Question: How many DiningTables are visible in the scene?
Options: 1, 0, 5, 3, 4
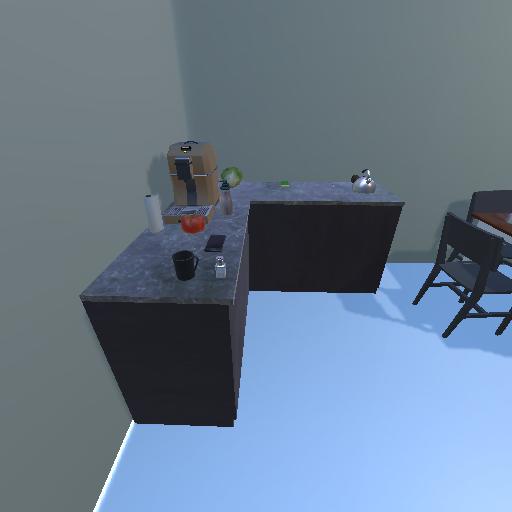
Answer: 1